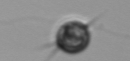
Label: Acanthoica_quattrospina